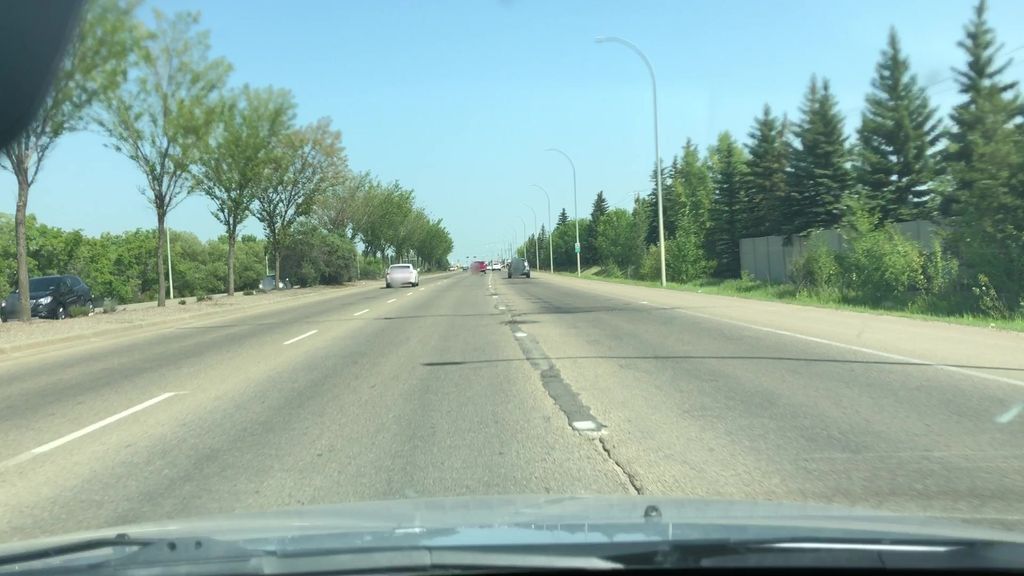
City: edmonton